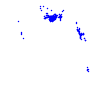
Particle: electron